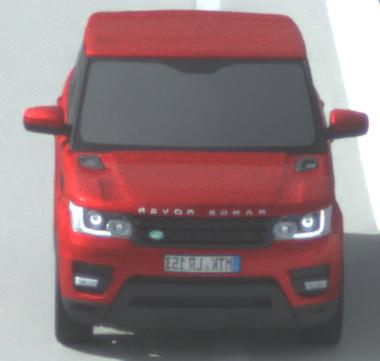
Make: Land Rover
Model: Range Rover Sport 5.0 V8 SC
Detailed model: Range Rover Sport (II)
Model produced from: 2013/09
Model produced until: 2015/07
Doors: 5
Color: red
Road condition: dry road
Daytime: morning or afternoon
Contrast: low contrast